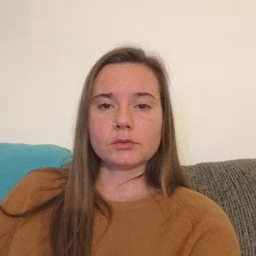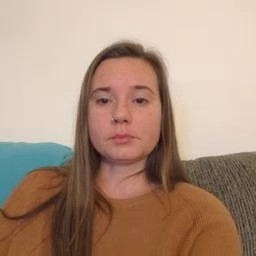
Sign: zipper